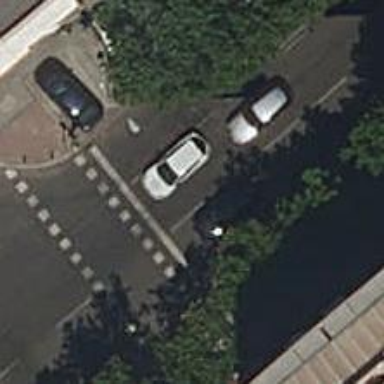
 there are traffic signals and zebra crossing."